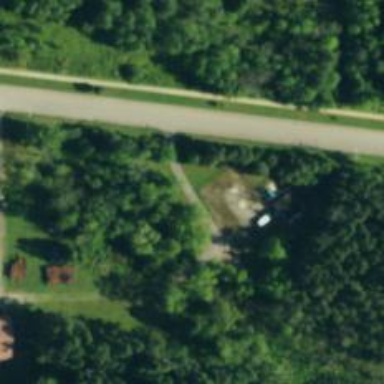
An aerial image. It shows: Driveway leading to service road.